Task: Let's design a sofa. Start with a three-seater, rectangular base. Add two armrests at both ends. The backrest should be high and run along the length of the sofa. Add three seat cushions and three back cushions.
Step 100:
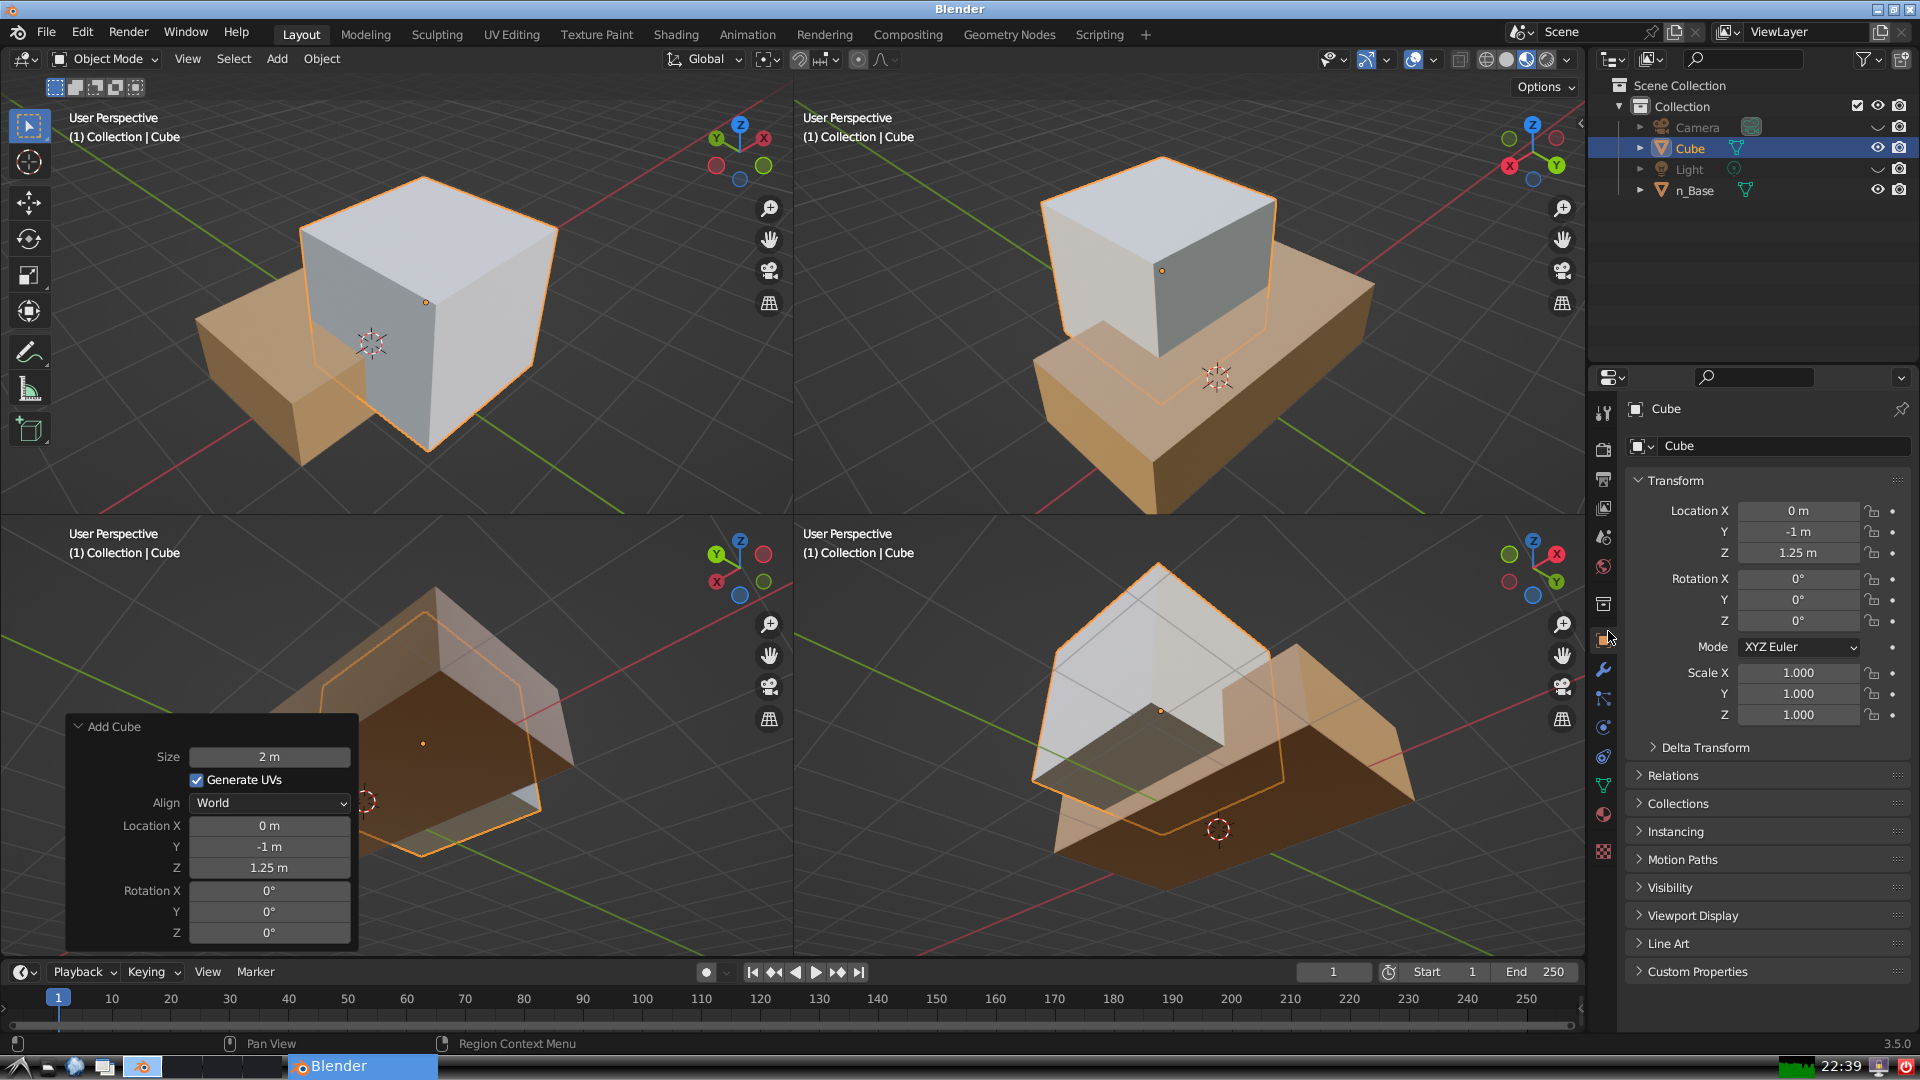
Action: {"mouse_move": [1732, 445]}